Frequency: 70000
Velocity: 0,217
Power: 5,5
Pulse duration: 0,0000001
Pass count: 1
Magnification: 10
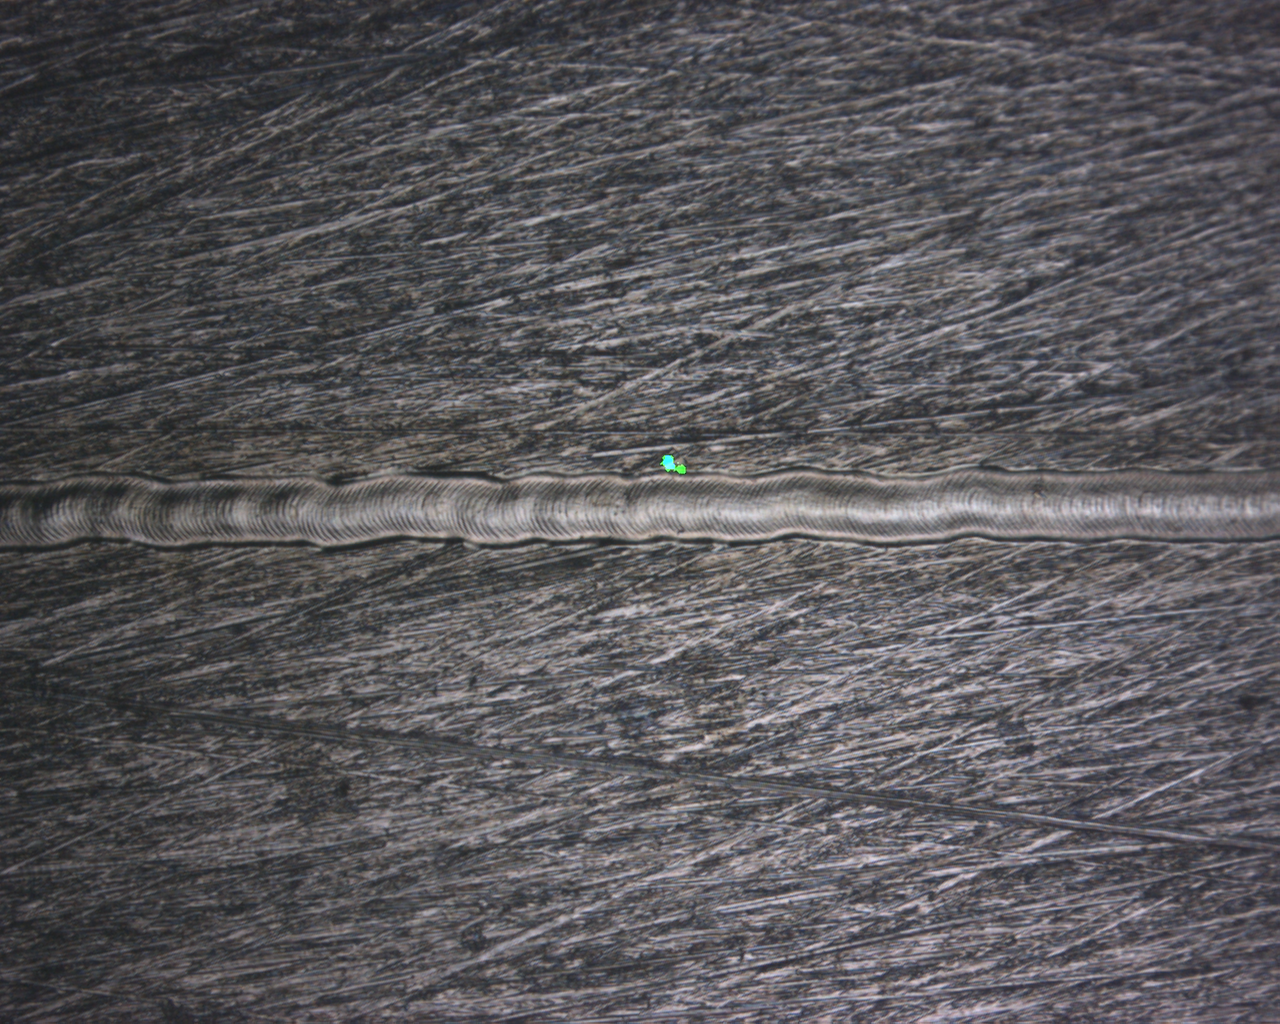
Measured width: 146.498
Other width: 5.02